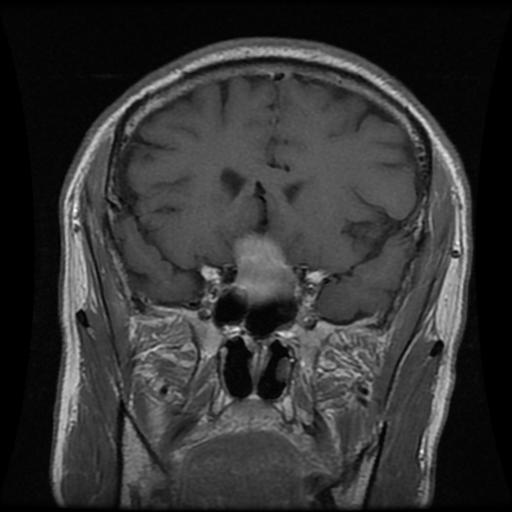
Label: pituitary